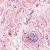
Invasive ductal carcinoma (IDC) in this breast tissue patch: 0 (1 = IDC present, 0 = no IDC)